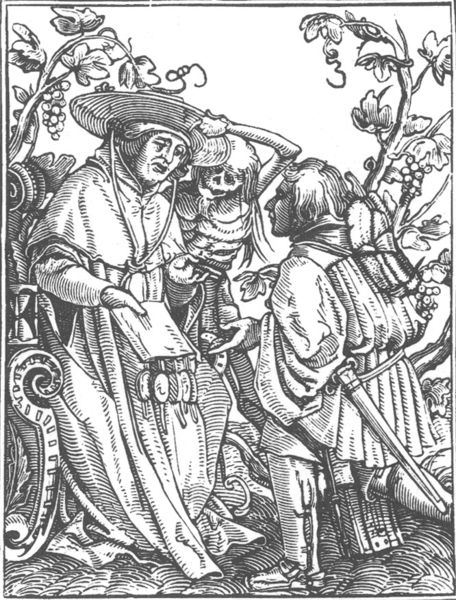
Titel: Totentanz
Künstler: Holbein d. J.
Schlagwörter: mann, weiß, hut, schwarz, falten, tod, gewand, pflanzen, ranken, trauben, holzschnitt, sitz, grafik, bischof, thron, wein, buch, druck, druckgraphik, schwarzweiss, schwert, kardinal, verhandlung, skelett, stundenglas, siegel, urkunde, reben, weinranken, sanduhr, schwrt